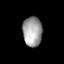
Tissue: lung
Cell type: Epithelial cells
Senescence score: 0.1511
Nuclear area (px): 567
Mean DAPI intensity: 158.312